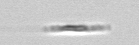
Label: Bacillariophyceae